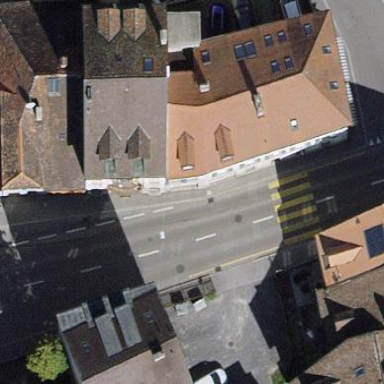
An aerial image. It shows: Gabled roof on building that houses apartments.